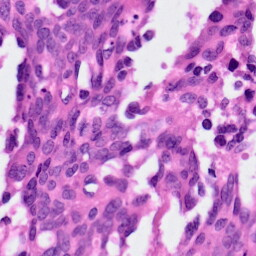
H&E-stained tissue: Ovarian